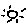
Label: sun